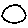
Label: circle